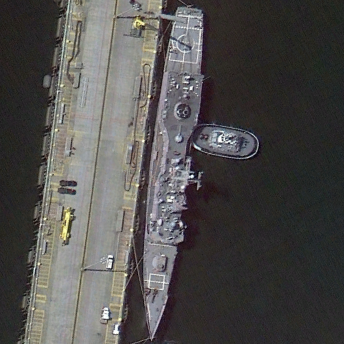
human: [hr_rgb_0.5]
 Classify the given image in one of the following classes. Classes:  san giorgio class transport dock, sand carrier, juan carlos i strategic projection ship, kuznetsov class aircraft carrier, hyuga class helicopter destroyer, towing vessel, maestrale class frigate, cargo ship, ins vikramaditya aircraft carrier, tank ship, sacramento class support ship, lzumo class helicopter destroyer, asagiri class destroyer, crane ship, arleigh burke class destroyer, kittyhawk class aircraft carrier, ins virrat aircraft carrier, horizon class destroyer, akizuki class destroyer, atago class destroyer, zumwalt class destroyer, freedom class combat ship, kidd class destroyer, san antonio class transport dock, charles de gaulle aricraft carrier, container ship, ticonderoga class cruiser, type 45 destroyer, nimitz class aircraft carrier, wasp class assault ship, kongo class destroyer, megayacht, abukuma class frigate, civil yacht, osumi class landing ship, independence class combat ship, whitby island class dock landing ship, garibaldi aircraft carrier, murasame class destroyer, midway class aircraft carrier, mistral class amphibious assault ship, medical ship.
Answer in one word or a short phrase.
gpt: Ticonderoga class cruiser